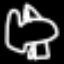
Label: airplane